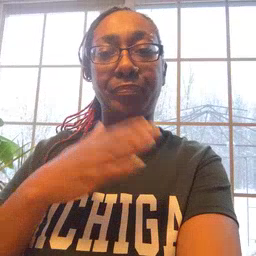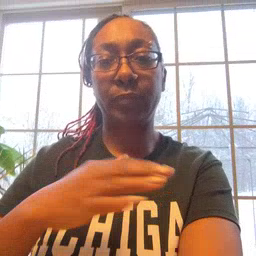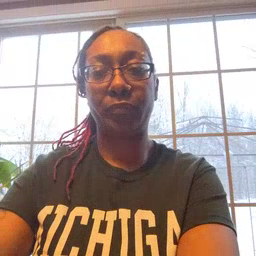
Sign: minemy